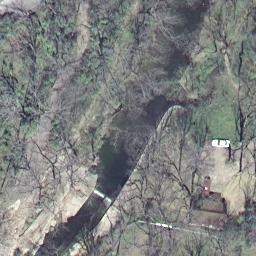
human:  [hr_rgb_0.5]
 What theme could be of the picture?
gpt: river